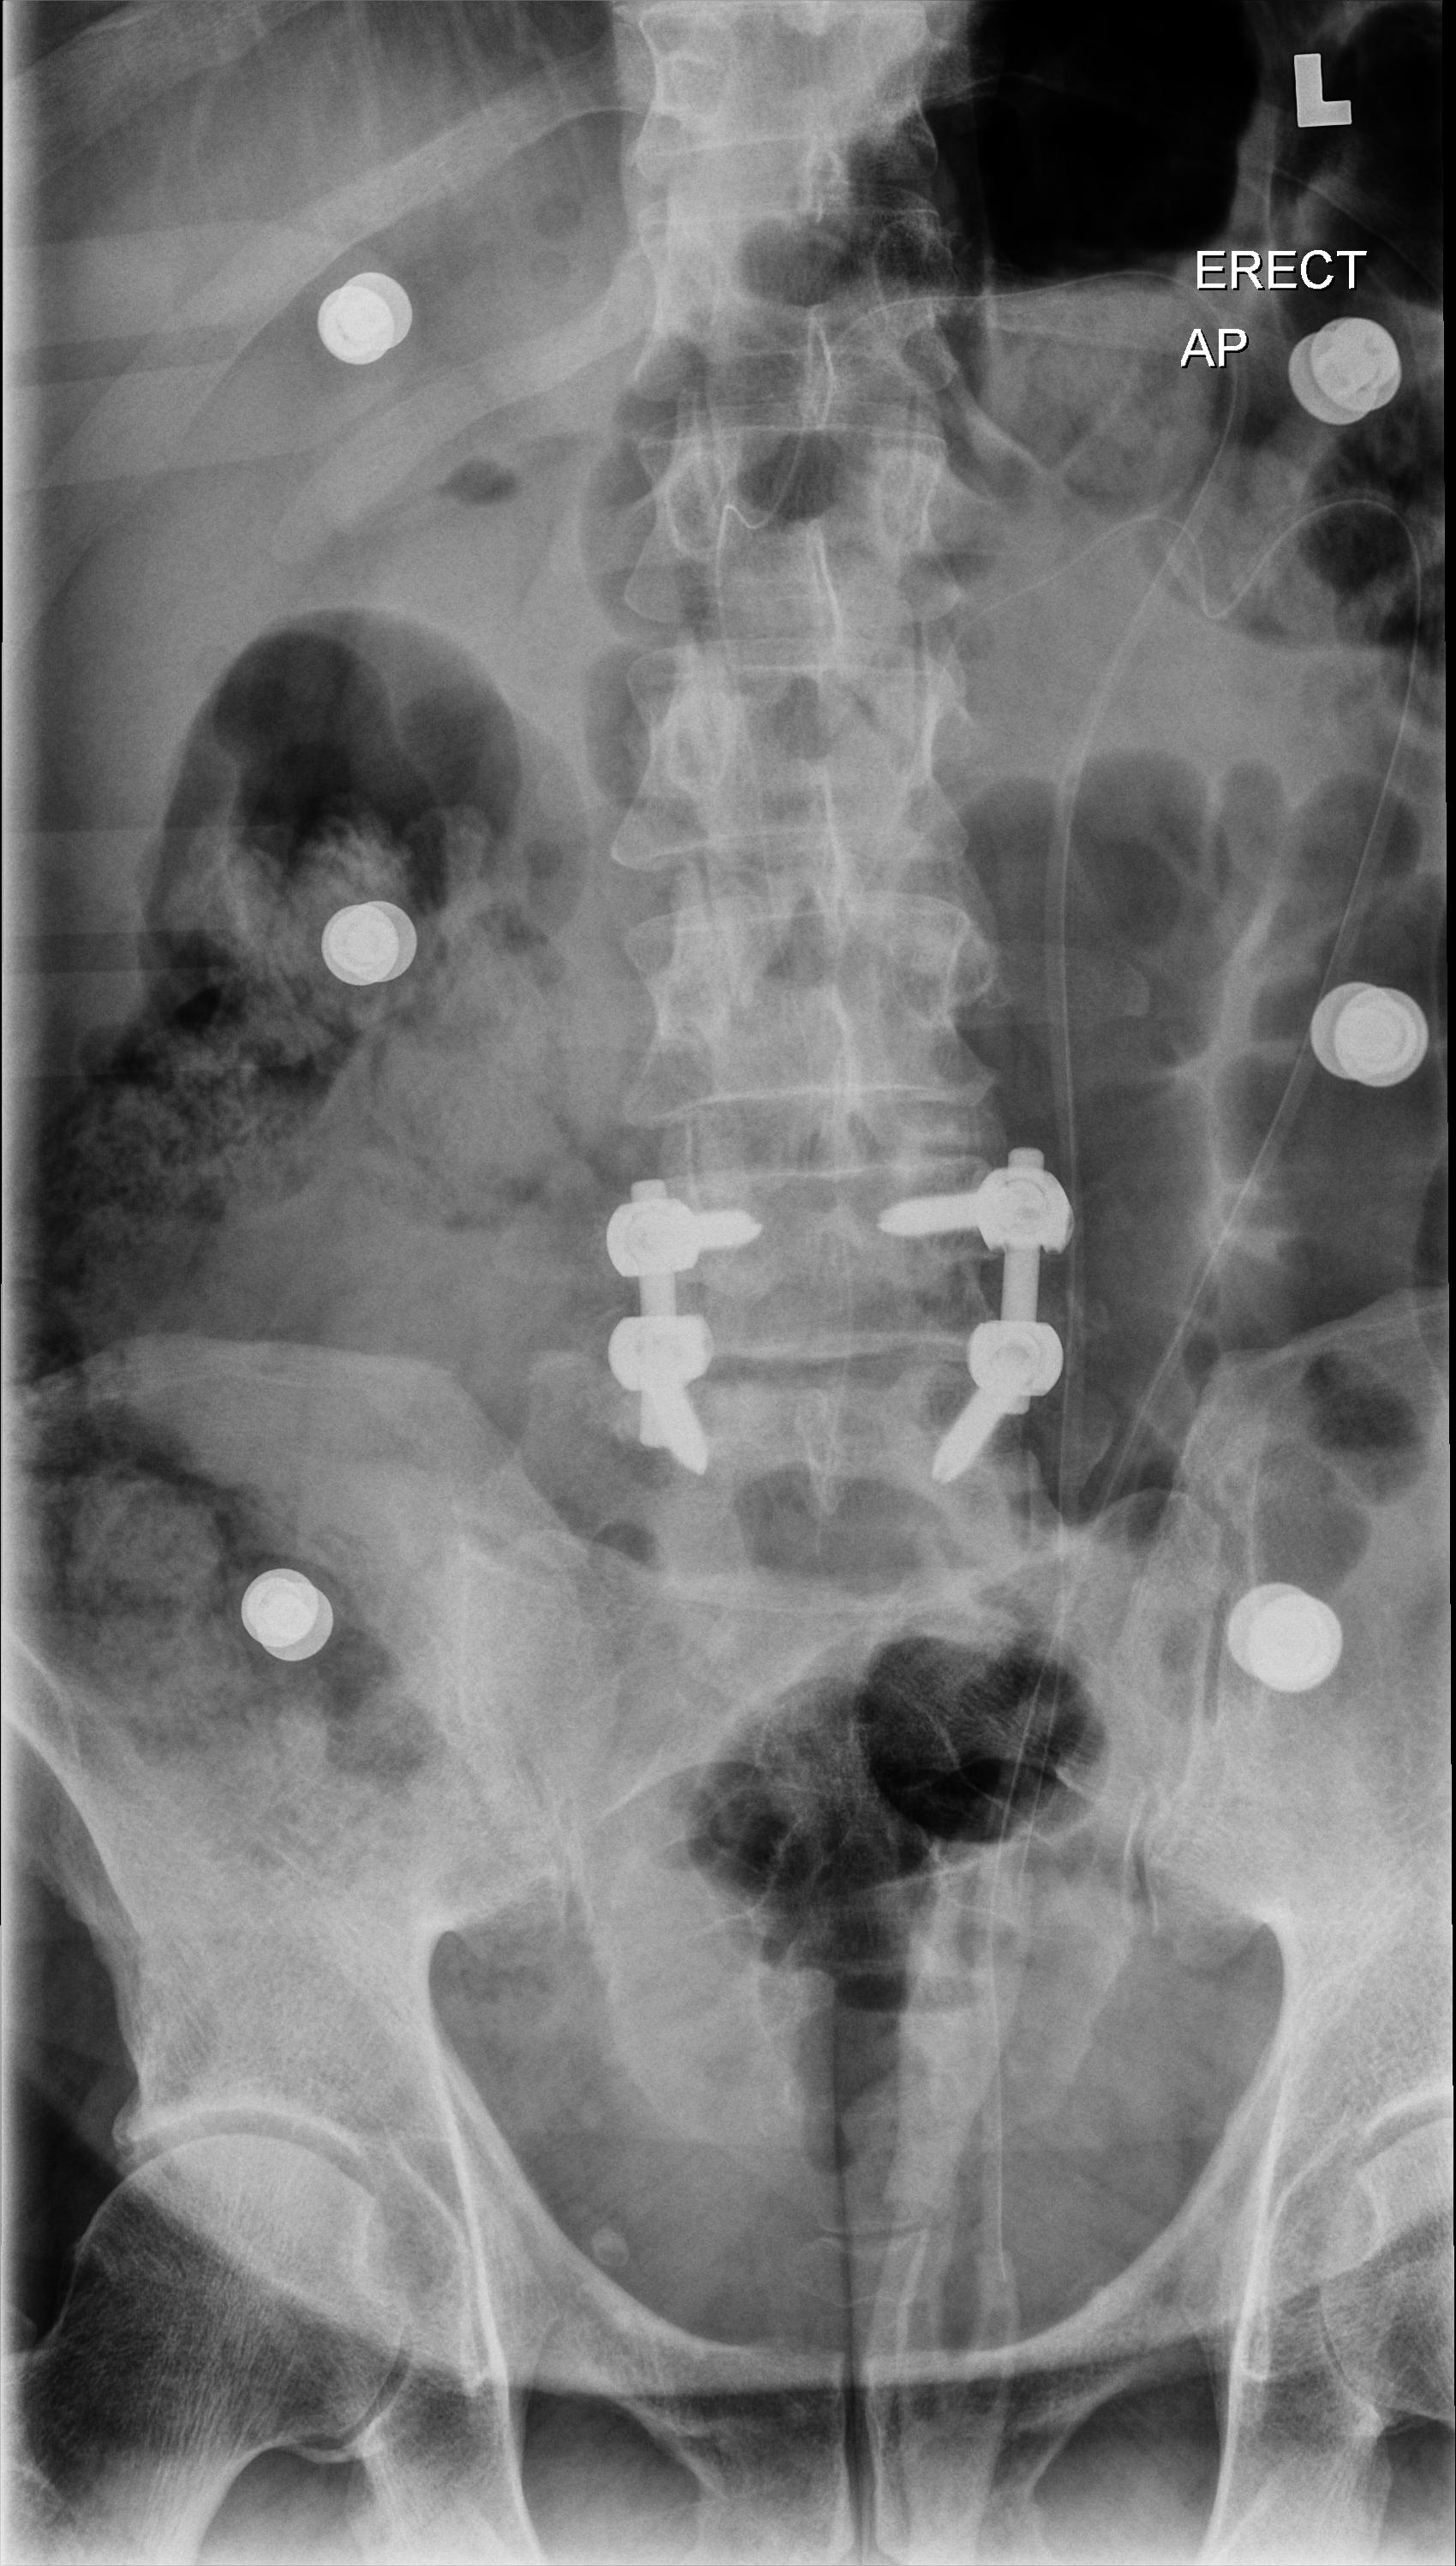
View: AP
Implant manufacturer: orthofix firebird